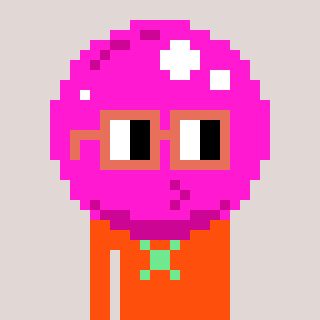
a pixel art character with square orange glasses, a bubblegum-shaped head and a orange-colored body on a warm background